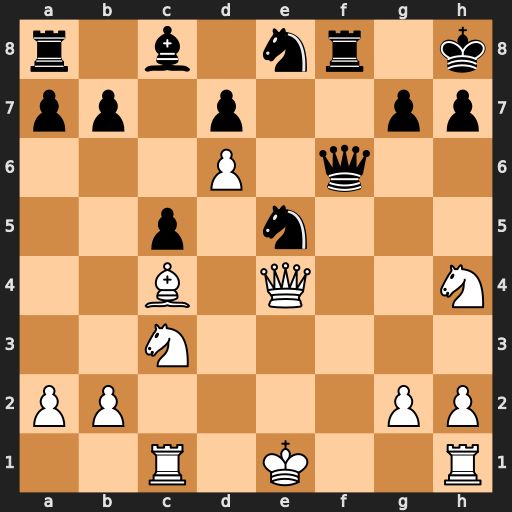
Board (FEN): r1b1nr1k/pp1p2pp/3P1q2/2p1n3/2B1Q2N/2N5/PP4PP/2R1K2R
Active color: w
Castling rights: K
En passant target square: -
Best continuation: Rf1 Qxd6 Rxf8+ Qxf8 Qxe5